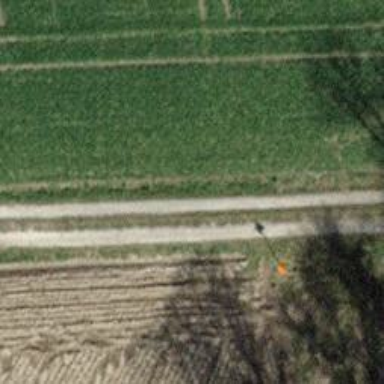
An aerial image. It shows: Pipeline marker.